Question: I'm trying to animate the content of a custom UITableViewCell by moving a label to the right to create space for the red delete icon. The movement works fine but the whole text gets truncated, which it isn't supposed to, there is no reason to me why it does that because there is enough space. This is what it looks like in the edit state

This is my code
'''
-(void)setEditing:(BOOL)editing animated:(BOOL)animated {
[super setEditing:editing animated:animated];
if (editing) {
self.image.alpha = 0.0;
self.textLabel.frame = CGRectMake(15, 0, 30, 44);
} else {
self.image.alpha = 1.0;
self.textLabel.frame = CGRectMake(10, 0, 30, 44);
}
}
'''
What am I doing wrong here? Thank you very much!
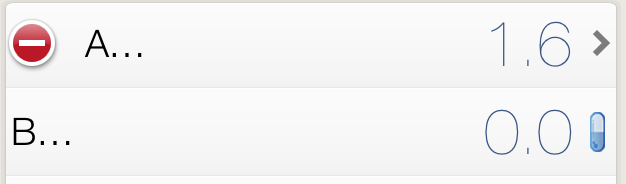
Answer: '''
-(void)setEditing:(BOOL)editing animated:(BOOL)animated {
[super setEditing:editing animated:animated];
CGRect frame = CGRectZero;
if (editing) {
self.image.alpha = 0.0;
frame.origin = CGPointMake(15, 0);
} else {
self.image.alpha = 1.0;
frame.origin = CGPointMake(10, 0);
}
frame.size = [self.textLabel.text sizeWithFont:self.textLabel.font];
self.textLabel.frame = frame;
}
'''